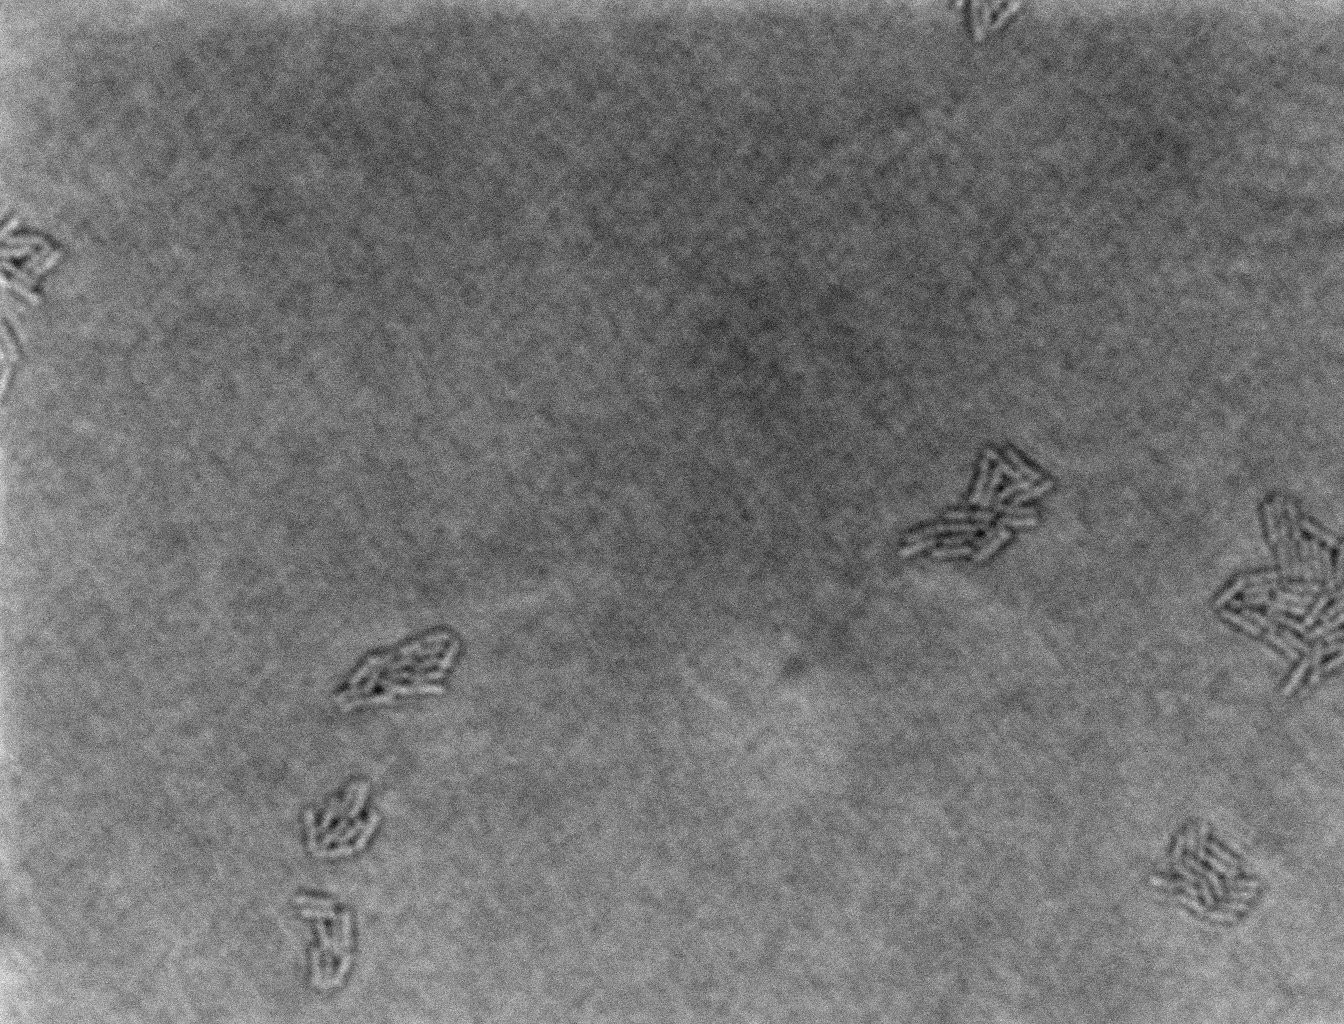
various_fewshot